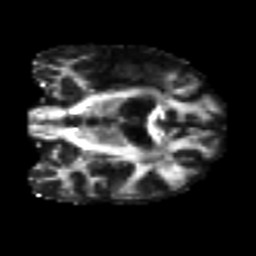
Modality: FA
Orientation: coronal
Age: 65
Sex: male
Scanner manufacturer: siemens
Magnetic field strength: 3 T
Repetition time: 4.987 s
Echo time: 0.0792 s